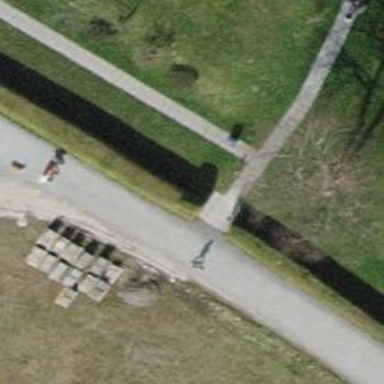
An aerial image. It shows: Footway with fine gravel surface.